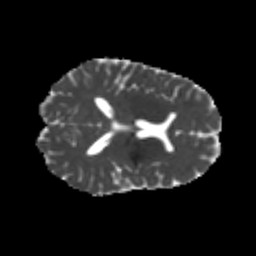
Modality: MD
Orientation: axial
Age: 22
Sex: female
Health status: healthy
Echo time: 0.074 s